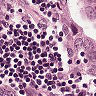
Metastatic tissue present: yes